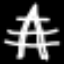
Label: The Eiffel Tower